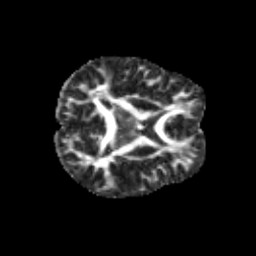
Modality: FA
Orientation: axial
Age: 13
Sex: male
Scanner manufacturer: siemens
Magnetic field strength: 3 T
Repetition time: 3.8 s
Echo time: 0.07 s